Question: I need to generate random numbers for several charts that go up and to the right.
I'm using a JavaScript charting engine so will ultimately require numbers in JSON, but I can handle the conversion if you have an easy way outside of JavaScript.
Here's a simple randomNumber generator in JavaScript:
'''
function randomNumber(minimum, maximum){
return Math.round( Math.random() * (maximum - minimum) + minimum);
}
console.log(randomNumber(0,100));
'''
The above would work if 'min' and 'max' grew over time. Can you point me in the right direction?
Here's a <URL>
Here's a rough example of the sorts of charts I need to build with generated data:

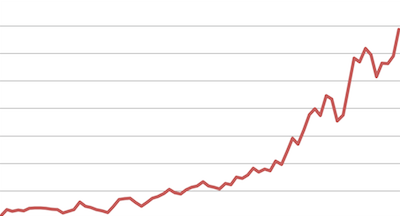
Answer: Something like this may work:
'''
var a = 0.05;
var b = 10; //play with these values to your liking
var y;
//loop here from 0 to whatever
y = a * x^2 + b * x * Math.random();
//or using your randomMumber function:
y = a * x^2 + randomMumber(- b * x / 2, b * x / 2);
'''
This way the noise gets bigger when further to the right